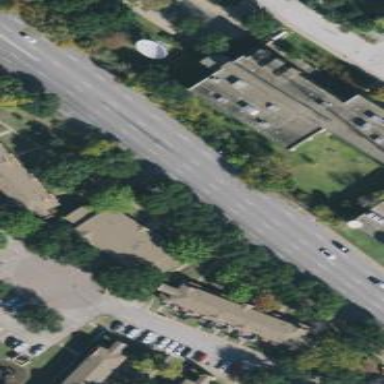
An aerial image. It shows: Secondary road with separate sidewalks.